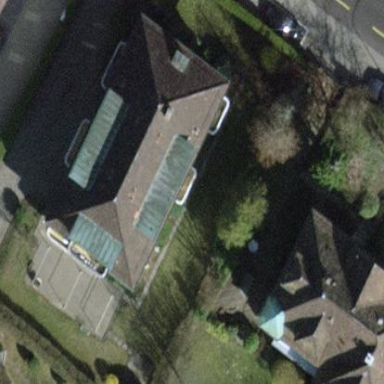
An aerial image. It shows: Building with pyramidal roof shape.